Interaction volume radius: 5 \u00c5
Interaction volume height: 10 \u00c5
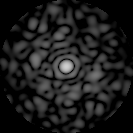
Disorder parameter: 0.7926